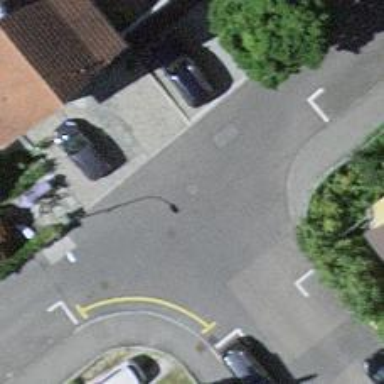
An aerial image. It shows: Residential road with asphalt surface.